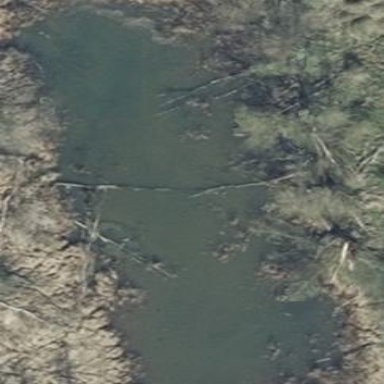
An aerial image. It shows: Pond with natural water.